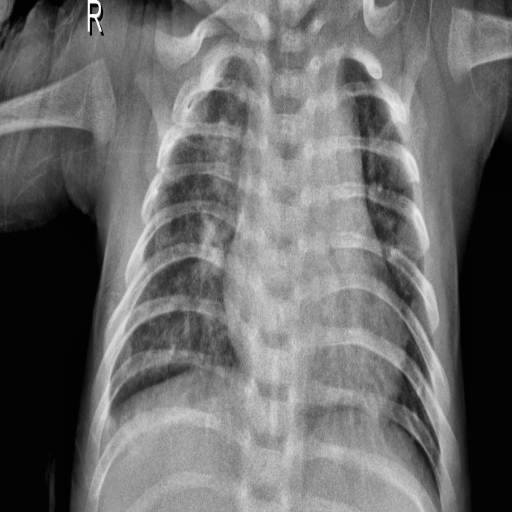
Finding: PNEUMONIA